Interaction volume radius: 10 \u00c5
Interaction volume height: 10 \u00c5
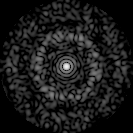
Disorder parameter: 0.8355